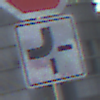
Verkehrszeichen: VerlaufVorfahrtsstrasse2
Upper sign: Stop
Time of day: SunriseSunset
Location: Outdoor (Urban)
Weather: PartlyCloudy
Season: NotSpecified
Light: Natural